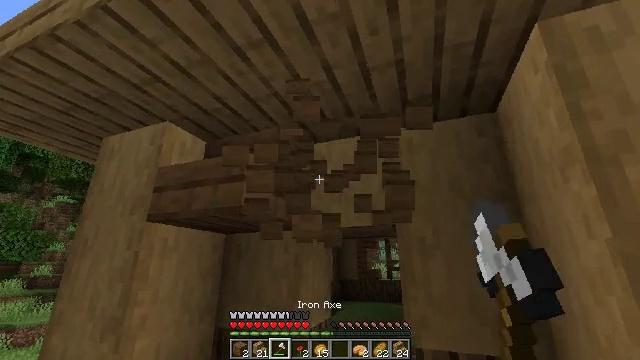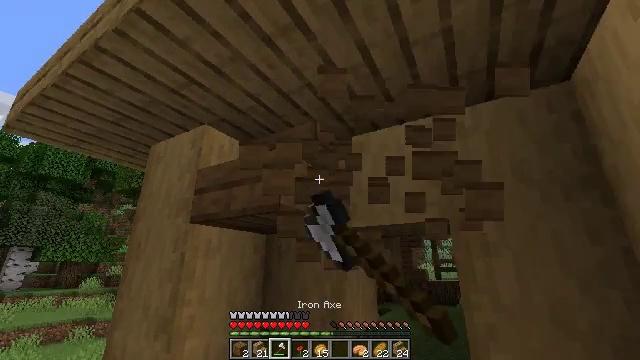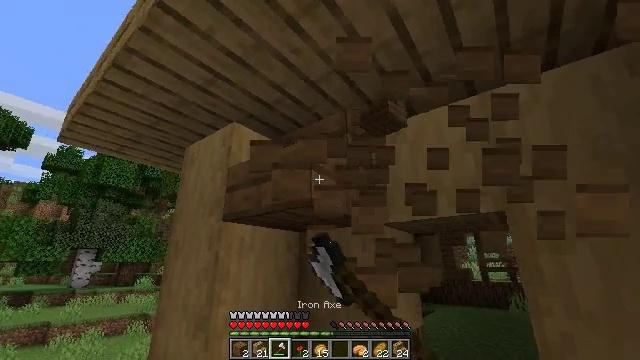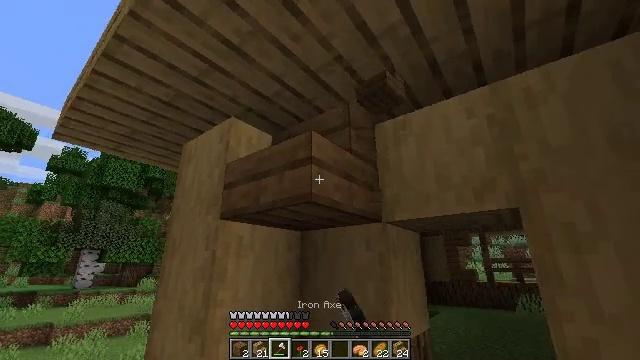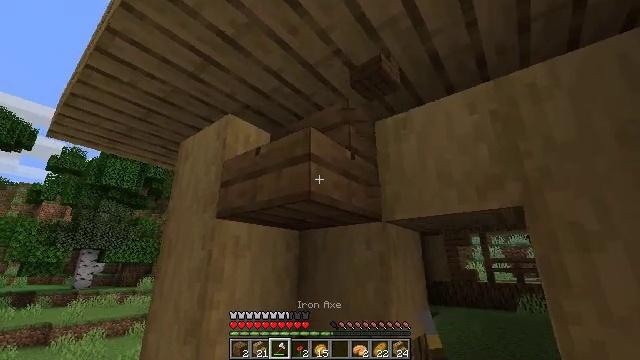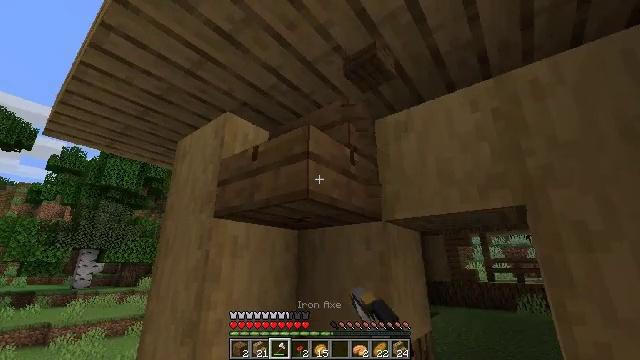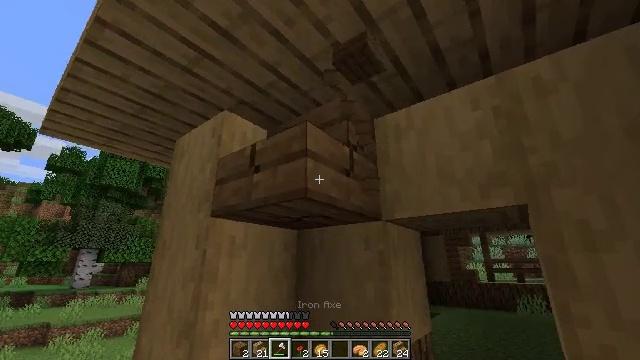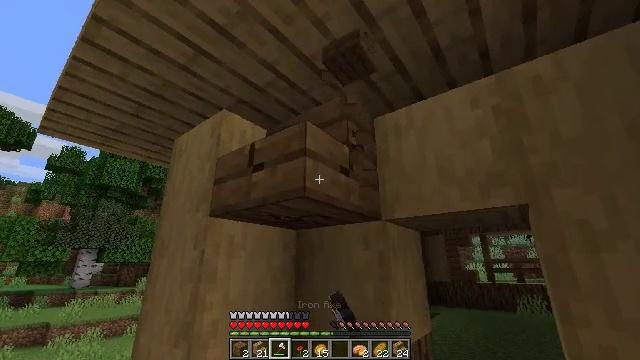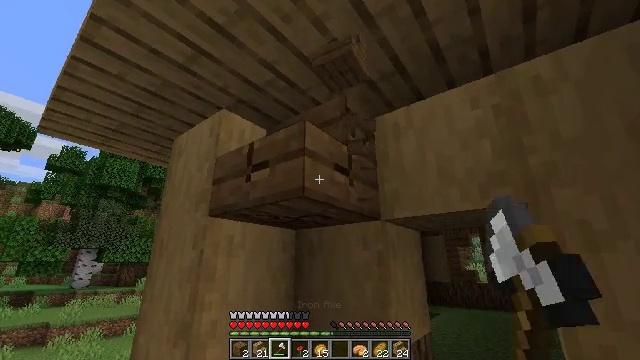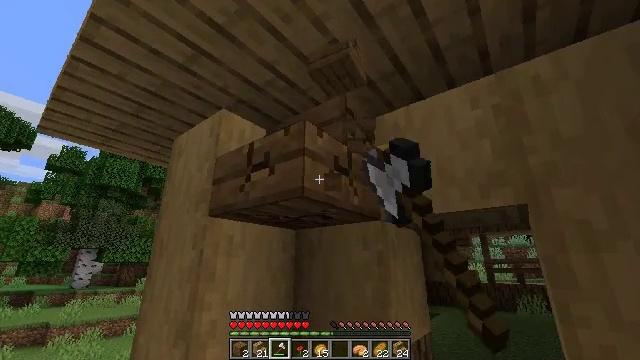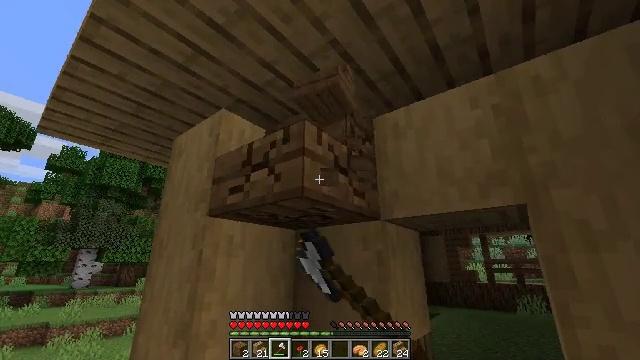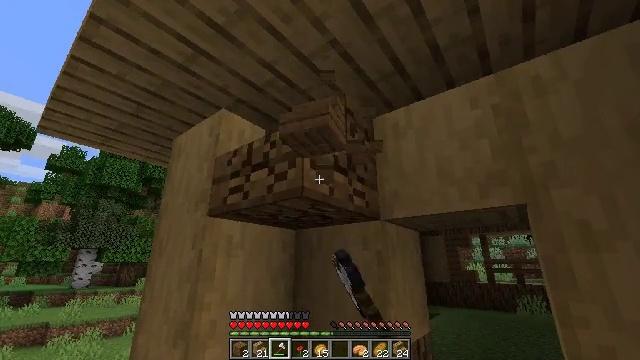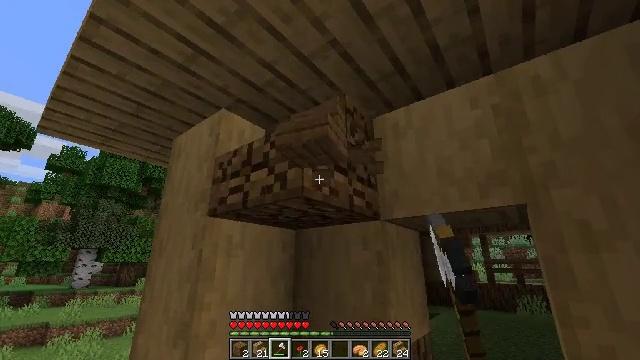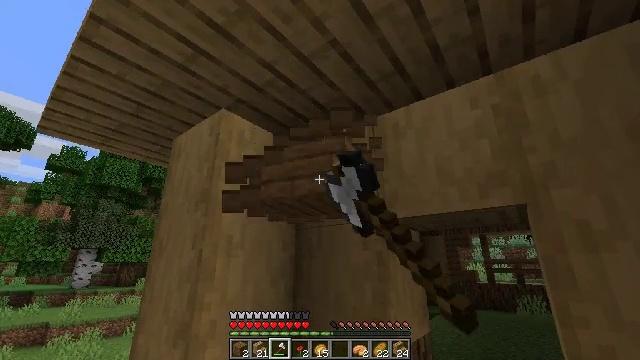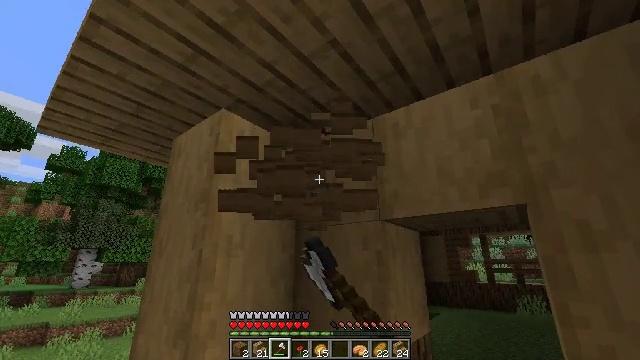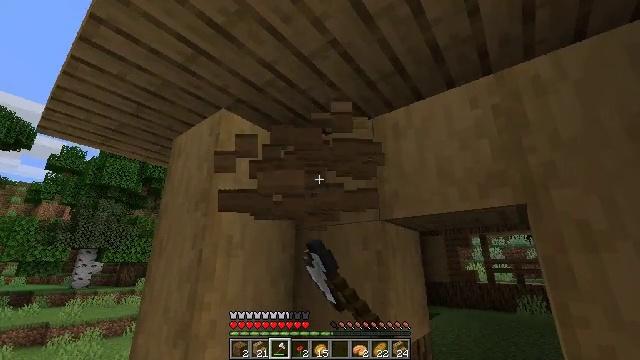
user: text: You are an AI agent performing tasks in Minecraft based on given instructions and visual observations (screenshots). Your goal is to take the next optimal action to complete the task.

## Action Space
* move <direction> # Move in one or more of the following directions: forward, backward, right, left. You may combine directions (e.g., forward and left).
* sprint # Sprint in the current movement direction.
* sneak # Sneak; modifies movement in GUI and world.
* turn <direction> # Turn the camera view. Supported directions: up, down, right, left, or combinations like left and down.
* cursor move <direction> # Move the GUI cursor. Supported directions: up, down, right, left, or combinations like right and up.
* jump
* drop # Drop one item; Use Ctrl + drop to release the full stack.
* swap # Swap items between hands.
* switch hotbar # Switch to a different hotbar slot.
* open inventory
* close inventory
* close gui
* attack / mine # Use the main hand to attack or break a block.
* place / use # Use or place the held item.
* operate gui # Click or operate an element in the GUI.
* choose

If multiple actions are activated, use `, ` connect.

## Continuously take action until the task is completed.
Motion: motion action
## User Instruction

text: Gather some spruce stairs into your inventory.
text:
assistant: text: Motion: move forward, turn left, attack / mine
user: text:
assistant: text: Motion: move forward, turn left, attack / mine
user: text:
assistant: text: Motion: attack / mine
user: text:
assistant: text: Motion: attack / mine
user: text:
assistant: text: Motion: attack / mine
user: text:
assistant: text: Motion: attack / mine
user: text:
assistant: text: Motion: attack / mine
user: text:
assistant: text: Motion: attack / mine
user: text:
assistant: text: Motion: attack / mine
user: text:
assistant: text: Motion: attack / mine
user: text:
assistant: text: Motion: attack / mine
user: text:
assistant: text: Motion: attack / mine
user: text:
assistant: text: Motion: attack / mine
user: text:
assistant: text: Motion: attack / mine
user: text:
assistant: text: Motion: attack / mine
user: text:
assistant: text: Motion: attack / mine
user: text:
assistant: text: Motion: attack / mine
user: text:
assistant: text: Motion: attack / mine